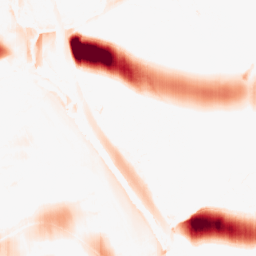
Category: morphological
Decomposition family: morphological_ellipse
Decomposition parameters: operation: opening
width: 50
height: 5
Upsampling method: sinc_hamming
Upsampling parameters: scale: 4
kernel_size: 8
Upsampling scale: 4